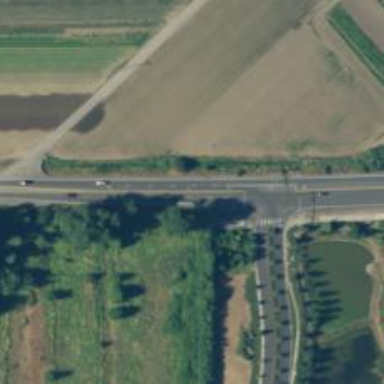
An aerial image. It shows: Secondary link road.